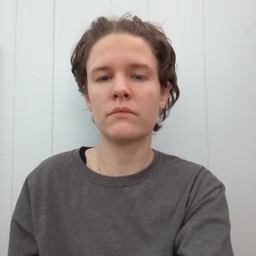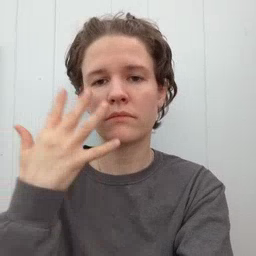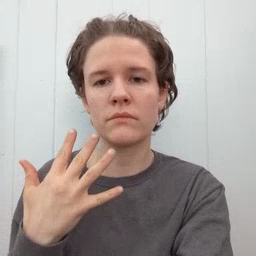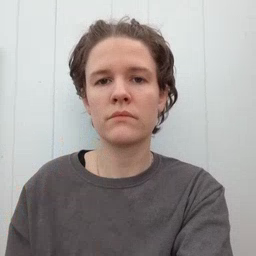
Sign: sad